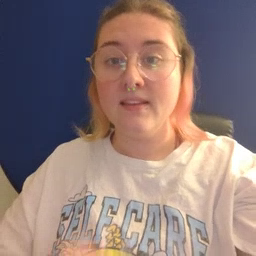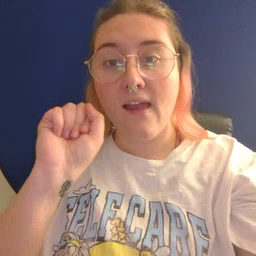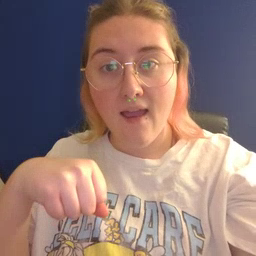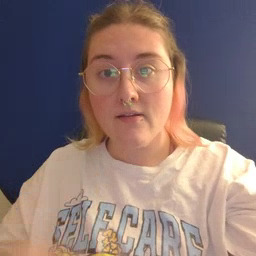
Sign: can